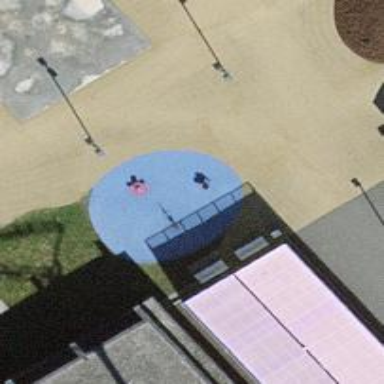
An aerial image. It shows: Playground area for leisure activities on the land.